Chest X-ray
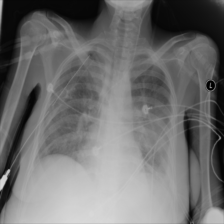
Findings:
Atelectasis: negative
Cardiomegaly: negative
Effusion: negative
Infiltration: negative
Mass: negative
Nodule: negative
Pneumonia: negative
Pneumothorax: negative
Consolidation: negative
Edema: negative
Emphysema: negative
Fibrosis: negative
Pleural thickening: negative
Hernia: negative